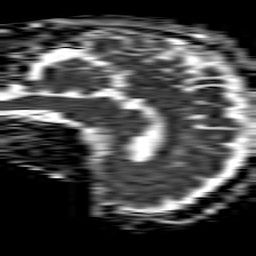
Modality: ADC
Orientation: sagittal
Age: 58
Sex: male
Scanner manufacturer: philips
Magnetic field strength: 1.5 T
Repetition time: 4.6 s
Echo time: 0.08631 s